Interaction volume radius: 5 \u00c5
Interaction volume height: 25 \u00c5
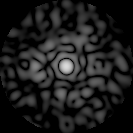
Disorder parameter: 0.8458